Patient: sex M, age 67
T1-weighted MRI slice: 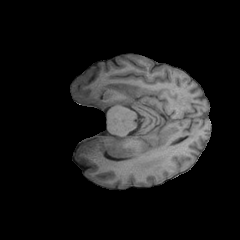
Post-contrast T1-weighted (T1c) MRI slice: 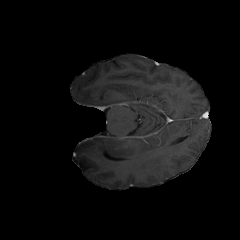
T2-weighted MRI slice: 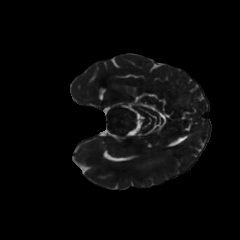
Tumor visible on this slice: no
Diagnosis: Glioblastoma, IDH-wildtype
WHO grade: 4